Current action and preconditions to check: path_clear

Your task: For each precondition in the list above, predict whether it will hold at this action.

Consider the current scene as observed from the mobile robot's camera, and analyze the predicted future states of all dynamic agents (e.g., people, animals, vehicles, or any moving entities) within the NEXT SECOND.

IMPORTANT: Only answer "very likely" if you are absolutely certain—based on strong, clear evidence—that a dynamic agent will violate the precondition in the predicted future state. Do NOT answer "very likely" for unlikely, ambiguous, or low-probability risks.

Ask yourself for each precondition: Is there a high probability, with clear and convincing evidence, that the predicted future states of any dynamic agent will interfere with the predicted future state of the currently executing action within the NEXT SECOND, causing that precondition to fail?

Assess the risk level based on these predictions. Use "likely" or "very likely" if motions create a clear risk of interference.

Use "neutral" or "improbable" if agents are nearby but their predicted paths are clearly diverging or non-conflicting.

Failure Risk Categories: "very improbable", "improbable", "neutral", "likely", "very likely"

Answer Format: Output ONLY the probability_of_failure value from these categories: "very improbable", "improbable", "neutral", "likely", "very likely"

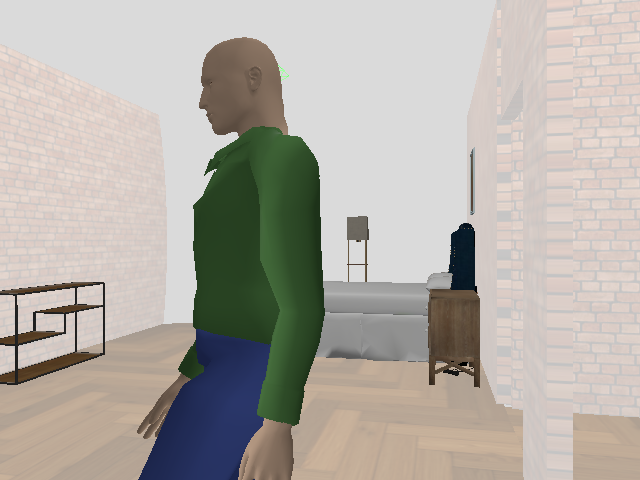

Answer: very likely